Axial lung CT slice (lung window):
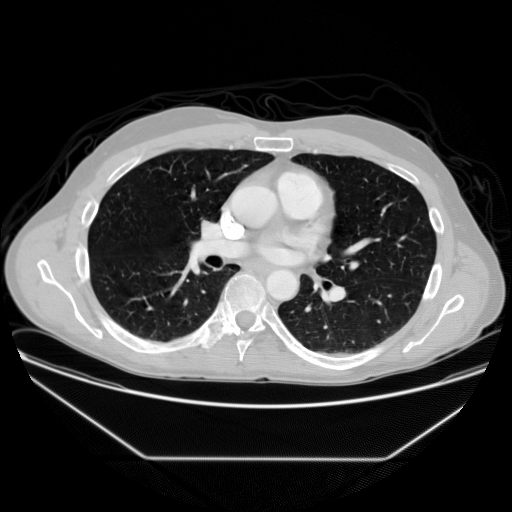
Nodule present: no